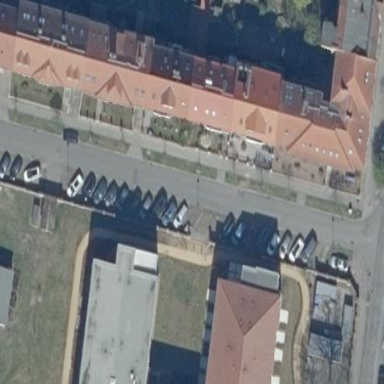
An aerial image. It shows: Parking available on the street side.